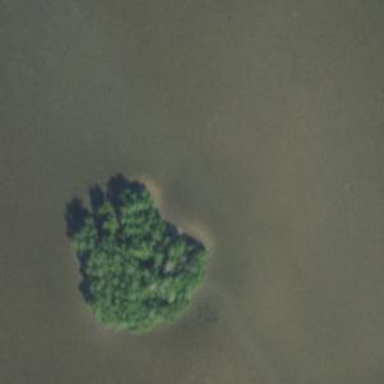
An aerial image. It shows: Island.